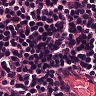
Metastatic tissue present: no